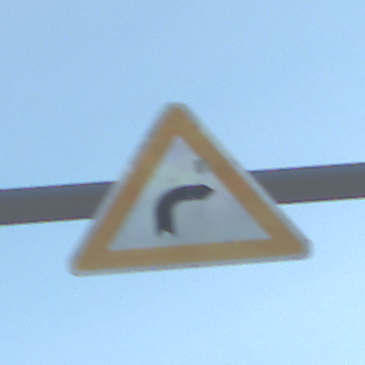
Verkehrszeichen: KurveRechts
Umgebung: Outdoor, Suburban
Tageszeit: MorningAfternoon
Wetter: PartlyCloudy
Licht: Natural
Jahreszeit: NotSpecified
Kontrast: HighContrast